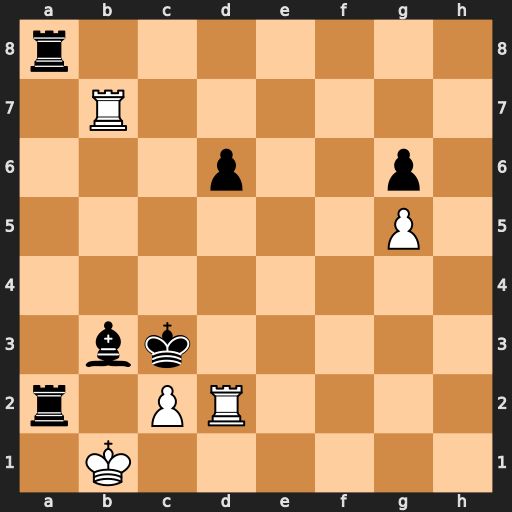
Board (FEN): r7/1R6/3p2p1/6P1/8/1bk5/r1PR4/1K6
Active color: w
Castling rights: -
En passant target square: -
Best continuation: Rd3+ Kc4 Rc7+ Kb5 Rxb3+